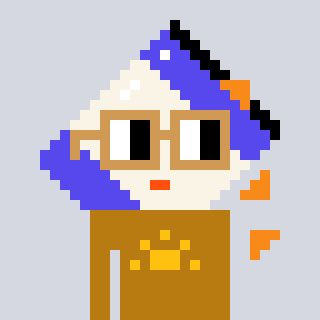
a pixel art character with square brown glasses, a chips-shaped head and a gold-colored body on a cool background